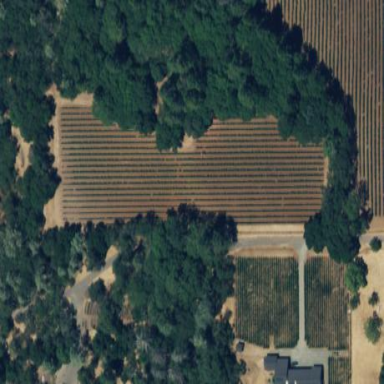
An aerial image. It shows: Vineyard with wine grapes as the main crop.